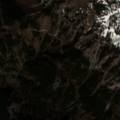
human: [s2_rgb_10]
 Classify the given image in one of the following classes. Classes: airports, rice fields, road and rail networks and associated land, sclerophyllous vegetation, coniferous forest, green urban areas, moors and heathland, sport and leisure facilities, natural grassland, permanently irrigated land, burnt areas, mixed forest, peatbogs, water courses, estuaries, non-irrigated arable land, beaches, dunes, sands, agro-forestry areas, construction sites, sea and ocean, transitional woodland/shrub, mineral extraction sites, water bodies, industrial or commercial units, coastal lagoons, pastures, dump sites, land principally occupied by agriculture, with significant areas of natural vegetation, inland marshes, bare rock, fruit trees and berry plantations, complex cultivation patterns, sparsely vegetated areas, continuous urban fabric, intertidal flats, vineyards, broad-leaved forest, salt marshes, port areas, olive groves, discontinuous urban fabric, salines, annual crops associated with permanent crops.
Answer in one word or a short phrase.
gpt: coniferous forest, mixed forest, moors and heathland, sparsely vegetated areas